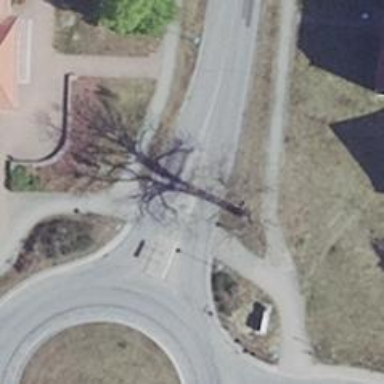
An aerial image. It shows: Unmarked crossing with traffic island.